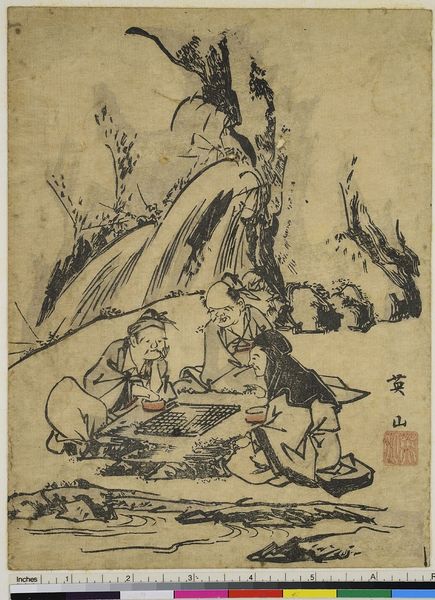
Künstler: Kikukawa Eizan
Standort: Hamburg
Institution: Museum für Kunst und Gewerbe Hamburg
Schlagwörter: holzschnitt, druckgraphik, druckgrafik, zeit, schwarzlinienschnitt, edo, reproduktionen, druckerzeugnisse, go, schwarzdruck, brettspiele, schwarzliniendruck, schwarzlinientechnik, china zeichnung tusche fremdheit vergangenheit natur felsen go-spiel freude